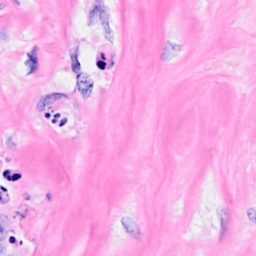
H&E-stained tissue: Breast